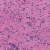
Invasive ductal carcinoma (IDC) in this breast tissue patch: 0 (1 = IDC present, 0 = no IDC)